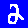
Digit: 2